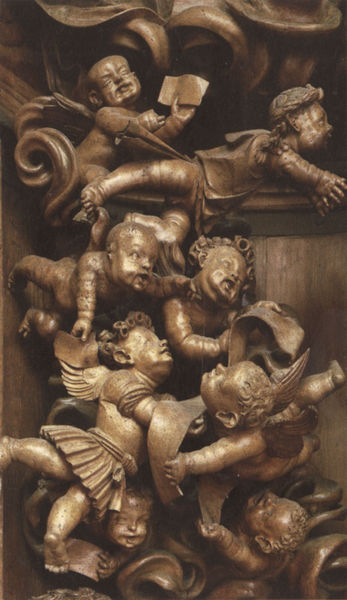
Titel: Marienaltar der Wallfahrts- und Pfarrkirche St. Maria am grünen Anger in Mauer bei Melk
Standort: Melk, Wallfahrts- und Pfarrkirche St. Maria am grünen Anger (EU - AUT)
Schlagwörter: flügel, himmel, nackt, bewegung, frisur, holz, blick, ornament, rock, hemd, blicke, kleidung, hände, kirche, figur, blatt, gesang, locken, fliegen, kinder, engel, skulptur, schrift, noten, baby, figuren, münder, musizieren, verzierung, metall, bildhauerei, buch, wirbel, durcheinander, altar, schnitzerei, pergament, lieder, grimasse, christlich, teufel, religiös, chor, putten, babies, putti, stürzen, spruchbänder, babie